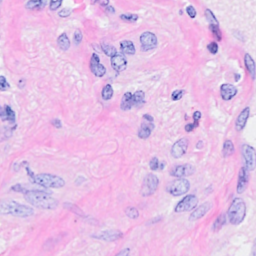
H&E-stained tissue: Breast